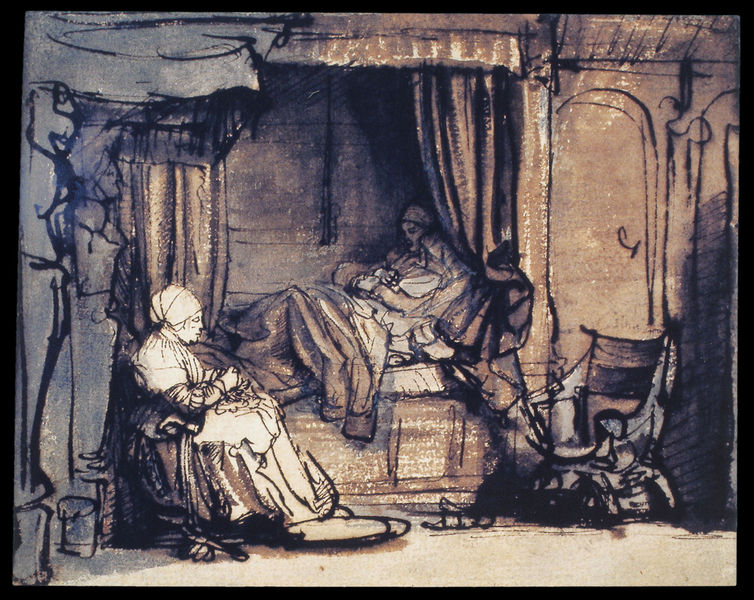
Titel: Interieur mit Saskia im Bett
Künstler: Harmensz van Rijn Rembrandt
Institution: Paris, Collection Frits Lugt, Institut Néerlandais
Schlagwörter: blau, feder, gemälde, himmel, mann, schlaf, weiß, frauen, braun, frau, grau, kleid, kleider, kreide, nacht, raum, skizze, stuhl, stühle, tür, zeichnung, zimmer, dame, beige, haube, wand, rembrandt, tod, innenraum, vorhang, wache, boden, fransen, interieur, sessel, sitzend, decke, magd, liegen, zwei, schemel, querformat, kissen, handarbeit, kopftuch, bett, bettdecke, schlafzimmer, kammer, sticken, bauch, liegend, eingang, laviert, tusche, krank, lithografie, krankheit, troddel, baldachin, troddeln, krankenzimmer, liegt, lade, himmelbett, vorhanf, geburt, federzeichnung, alkoven, liegender, bettstatt, patient, lavur, faren, 1600, 1630